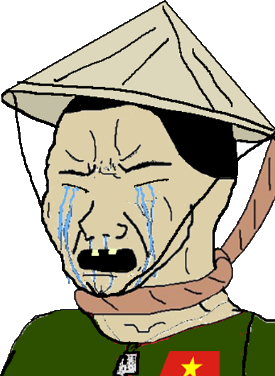
Label: 5_Crying_Wojak